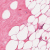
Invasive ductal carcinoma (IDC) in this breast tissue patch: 0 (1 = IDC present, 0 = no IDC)